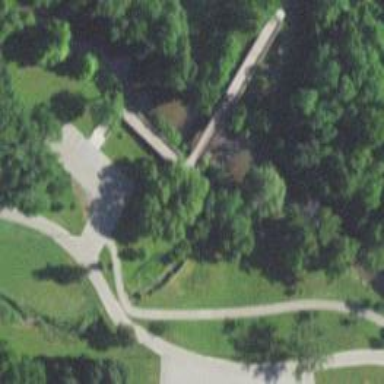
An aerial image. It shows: Path.